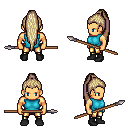
a pixel art fantasy rpg character, male body template, human, tanned skin, teal sleeveless shirt, gold greaves, white blonde extra-long topknot hairstyle, black shoes, spear, four views (front, back, left, right), 2x2 character sprite sheet, small pixel art, hard edges, no anti-aliasing